Question: I'm using JQGrid and need to create a hyperlink in one of my columns. I've used the predefined formatter for showlink and the hyperlink is working fine. However the visual is not looking nice as it is creating some sort of rectangle and has a large height value (see attached screenshot). I've tried to look in the JQGrid css (ui.jqgrid.css) to find the CSS properties to modify the style of the link but could not find how to do it.
Does anybody know how?

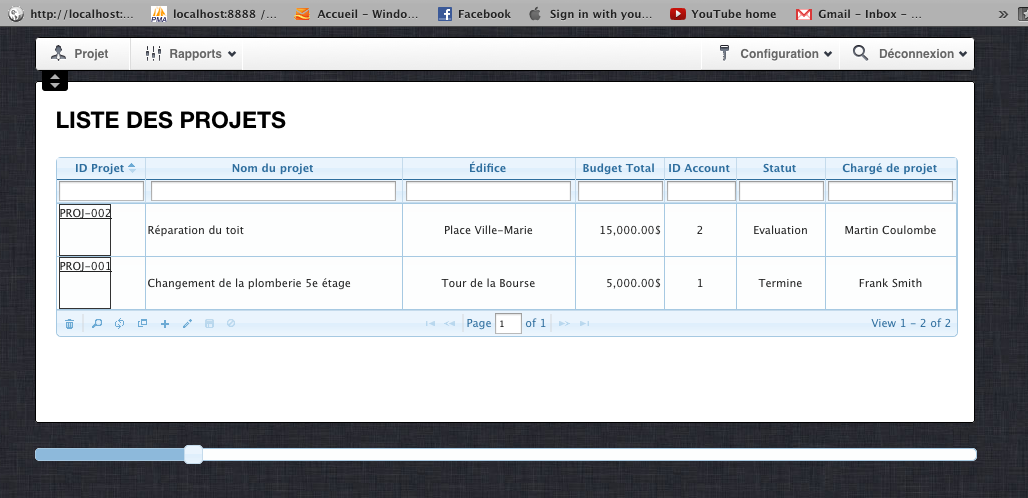
Answer: I've able to fix it by adding this line to my CSS.
'''
.ui-jqgrid tr.jqgrow a { outline-style: none; border:none; vertical-align: middle; height:auto; width:100%;}
'''